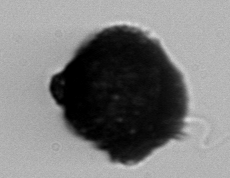
Label: Gonyaulax